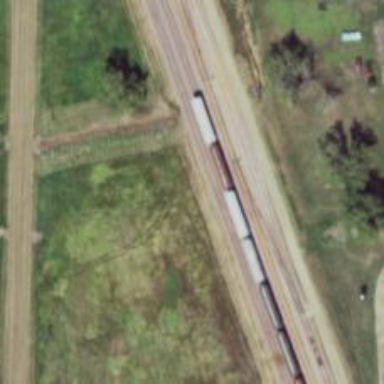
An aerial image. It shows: Railway track.